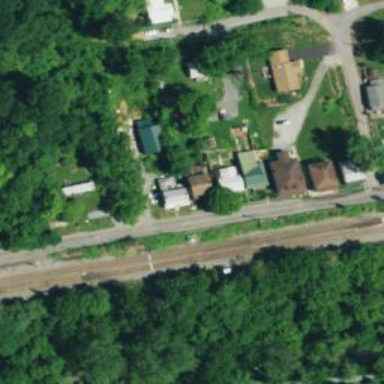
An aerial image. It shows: Railroad crossover.